Field crop: maize
Growth stage: 2
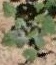
Species: chenopodium